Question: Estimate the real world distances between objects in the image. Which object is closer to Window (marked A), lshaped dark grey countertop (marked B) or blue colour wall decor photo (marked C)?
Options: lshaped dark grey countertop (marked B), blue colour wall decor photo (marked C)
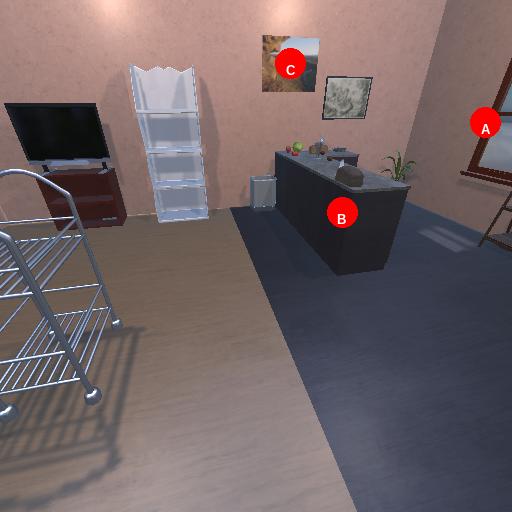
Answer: lshaped dark grey countertop (marked B)